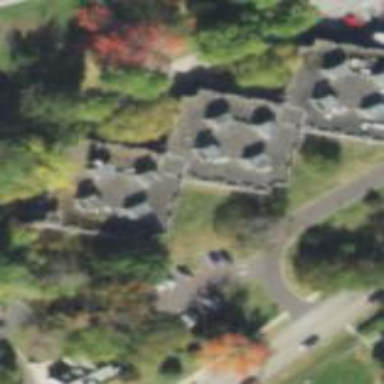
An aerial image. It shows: Dormitory building.